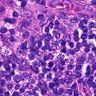
Metastatic tissue present: no